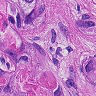
Metastatic tissue present: yes